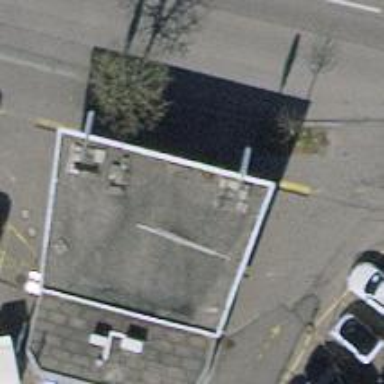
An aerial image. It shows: Fuel station.